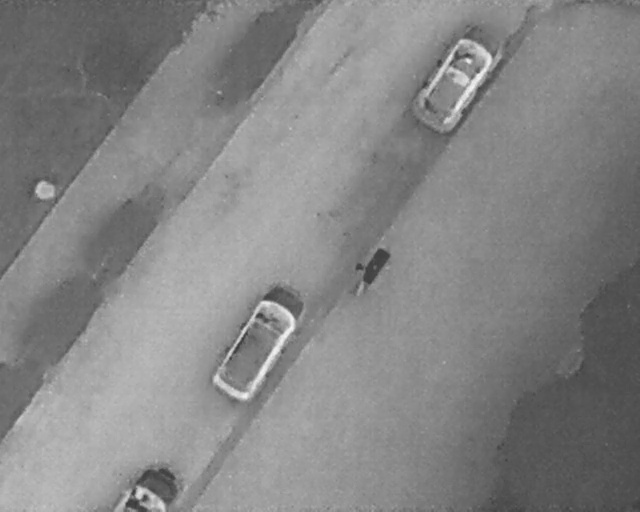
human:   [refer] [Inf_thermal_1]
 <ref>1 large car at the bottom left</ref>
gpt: <box>[[19, 87, 26, 102, 2]]</box>

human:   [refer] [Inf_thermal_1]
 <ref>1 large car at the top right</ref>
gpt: <box>[[62, 9, 80, 20, 32]]</box>